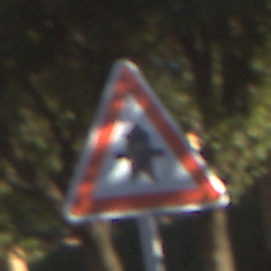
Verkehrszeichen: Vorfahrt
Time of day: MorningAfternoon
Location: Outdoor (Suburban)
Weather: Clear
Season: NotSpecified
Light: Natural